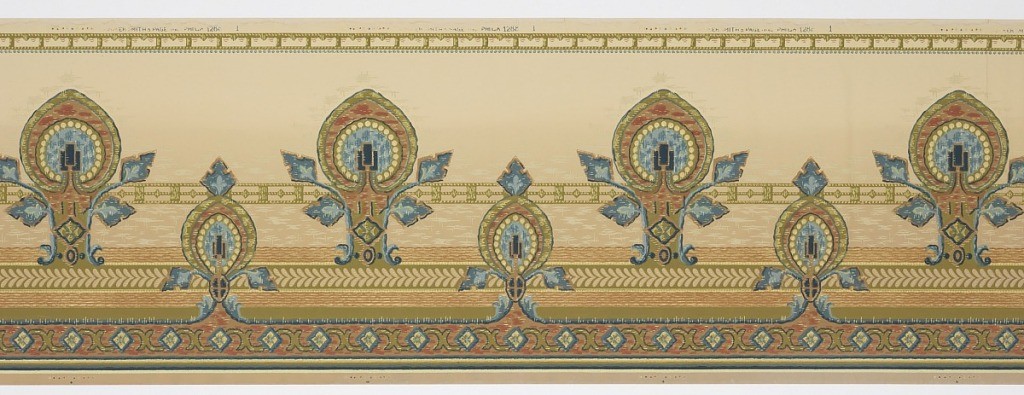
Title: Frieze
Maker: Becker, Smith & Page, Inc., founded 1899
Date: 1905–1915
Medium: Machine-printed paper
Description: A repeating geometric design of alternating large and small medallions of tan, green, pale blue, dark blue and yellow, hanging from a geometric border of complementary colors upon a cream background.